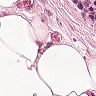
Metastatic tissue present: no